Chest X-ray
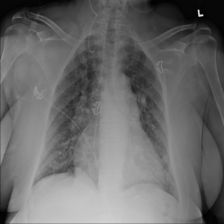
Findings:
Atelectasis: negative
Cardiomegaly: positive
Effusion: negative
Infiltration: negative
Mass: negative
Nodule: negative
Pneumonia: negative
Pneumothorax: negative
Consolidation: negative
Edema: negative
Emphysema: negative
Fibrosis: negative
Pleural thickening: negative
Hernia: negative